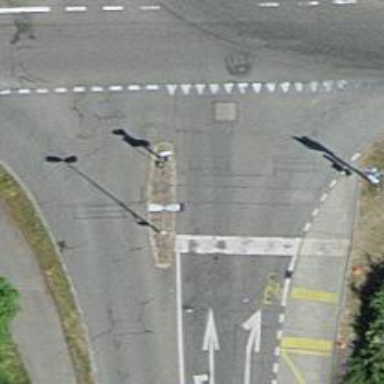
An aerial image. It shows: Asphalt cycleway.